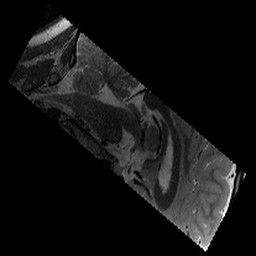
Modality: T2w
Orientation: sagittal
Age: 9
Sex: male
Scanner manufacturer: siemens
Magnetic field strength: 3 T
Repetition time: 9.23 s
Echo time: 0.067 s